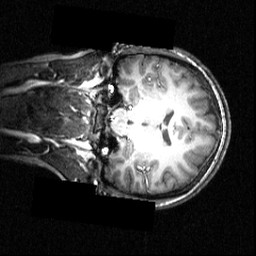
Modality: T1w
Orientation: coronal
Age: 18
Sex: female
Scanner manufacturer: siemens
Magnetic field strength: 3.951 T
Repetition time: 1.5 s
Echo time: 0.00335 s